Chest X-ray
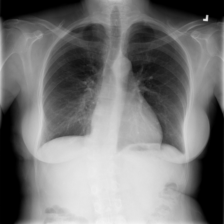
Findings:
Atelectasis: negative
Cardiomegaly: negative
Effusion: negative
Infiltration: negative
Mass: negative
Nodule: negative
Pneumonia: negative
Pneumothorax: negative
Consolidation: negative
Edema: negative
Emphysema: negative
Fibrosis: negative
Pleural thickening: negative
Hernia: negative